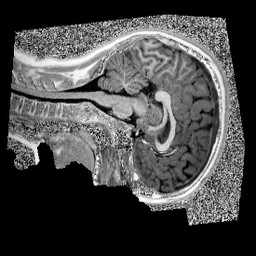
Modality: UNIT1
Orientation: sagittal
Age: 11
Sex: female
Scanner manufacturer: siemens
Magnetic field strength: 3 T
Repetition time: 4 s
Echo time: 0.00299 s